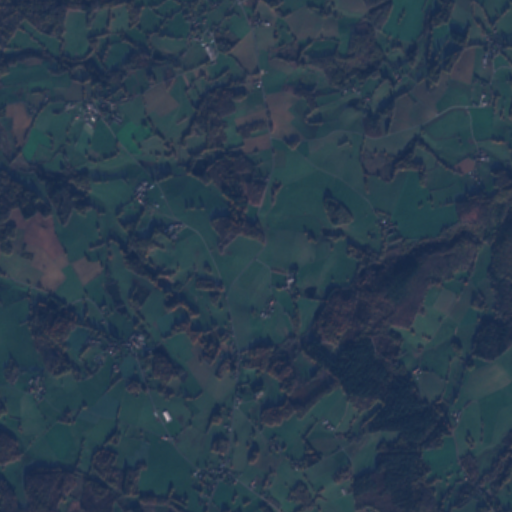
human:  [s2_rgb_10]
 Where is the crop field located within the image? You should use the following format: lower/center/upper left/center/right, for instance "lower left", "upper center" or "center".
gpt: The crop field is located in the upper left of the image.
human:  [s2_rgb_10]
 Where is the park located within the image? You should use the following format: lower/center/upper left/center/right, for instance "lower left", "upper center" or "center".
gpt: The park is located in the center right of the image.
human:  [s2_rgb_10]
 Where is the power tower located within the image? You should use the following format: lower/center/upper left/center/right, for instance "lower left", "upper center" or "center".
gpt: The power tower is located in the upper of the image.
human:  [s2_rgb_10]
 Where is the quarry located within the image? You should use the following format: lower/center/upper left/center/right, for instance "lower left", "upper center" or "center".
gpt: There is no quarry in the image.